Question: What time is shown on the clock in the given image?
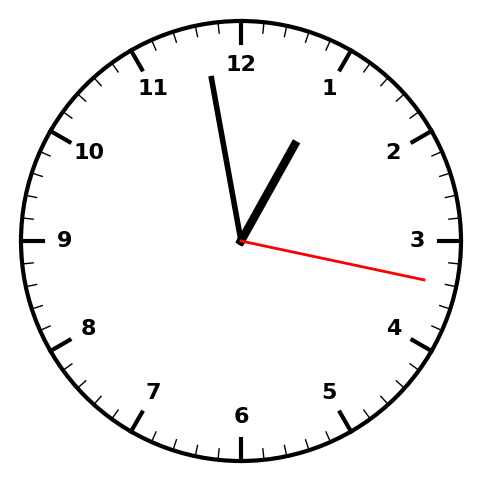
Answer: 12:58:17